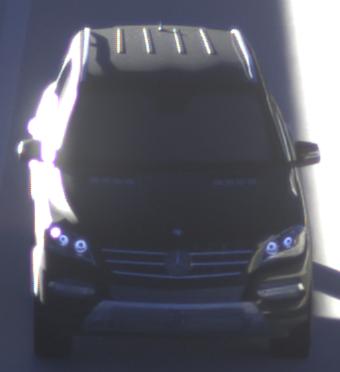
Make: Mercedes-Benz
Model: ML 350
Detailed model: M-Class (166)
Model produced from: 2011/11
Model produced until: 2014/10
Doors: 5
Color: black
Road condition: dry road
Daytime: sunrise or sunset
Contrast: high contrast